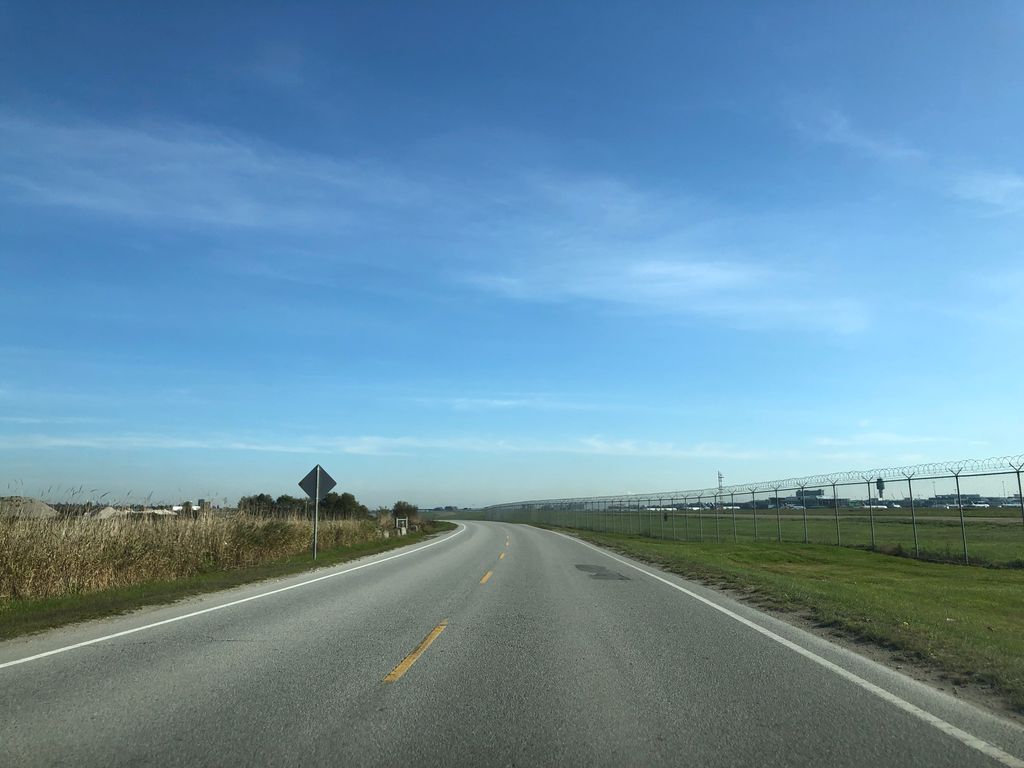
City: vancouver